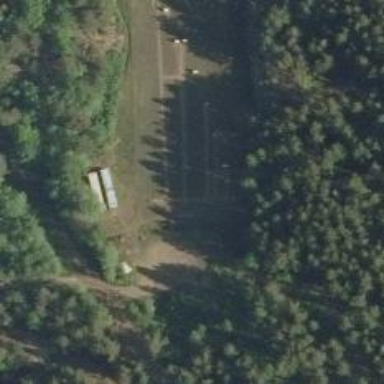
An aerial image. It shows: Sports center dedicated to archery on leisure land.